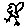
Label: bird